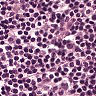
Metastatic tissue present: no